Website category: university
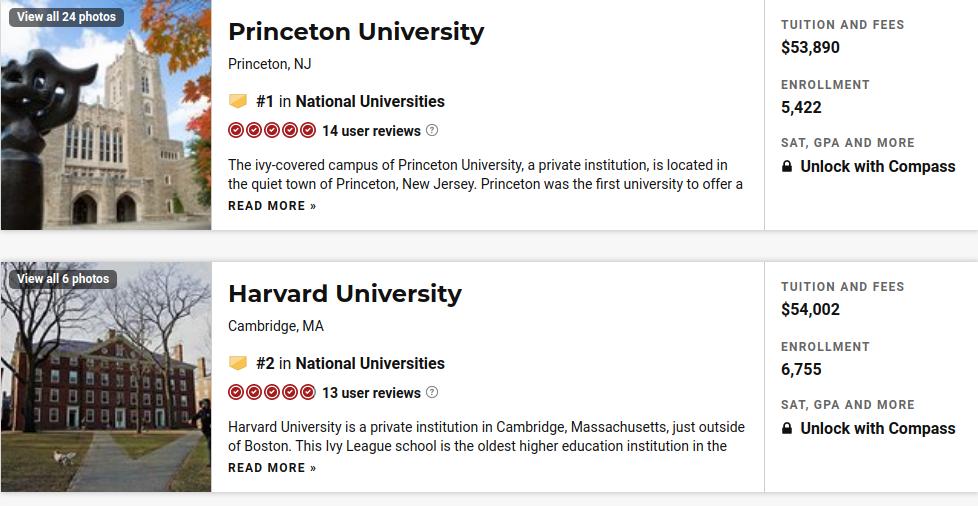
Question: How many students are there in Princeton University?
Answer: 5,422

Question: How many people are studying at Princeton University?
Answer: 5,422

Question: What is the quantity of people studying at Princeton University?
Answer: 5,422

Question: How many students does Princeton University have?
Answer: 5,422

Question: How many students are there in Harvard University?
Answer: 6,755

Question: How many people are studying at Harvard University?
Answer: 6,755

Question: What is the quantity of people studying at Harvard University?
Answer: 6,755

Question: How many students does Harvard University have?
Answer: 6,755

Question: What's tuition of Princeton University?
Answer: $53,890

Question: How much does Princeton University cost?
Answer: $53,890

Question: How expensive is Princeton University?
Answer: $53,890

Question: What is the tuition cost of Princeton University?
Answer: $53,890

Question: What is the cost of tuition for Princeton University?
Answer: $53,890

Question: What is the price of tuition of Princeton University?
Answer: $53,890

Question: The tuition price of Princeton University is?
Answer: $53,890

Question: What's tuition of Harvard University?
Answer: $54,002

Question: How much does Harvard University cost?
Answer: $54,002

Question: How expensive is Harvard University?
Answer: $54,002

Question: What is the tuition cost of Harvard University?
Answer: $54,002

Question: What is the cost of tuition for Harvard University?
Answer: $54,002

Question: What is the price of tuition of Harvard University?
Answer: $54,002

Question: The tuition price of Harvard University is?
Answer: $54,002

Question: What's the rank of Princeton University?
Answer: #1

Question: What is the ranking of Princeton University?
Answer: #1

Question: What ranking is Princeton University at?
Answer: #1

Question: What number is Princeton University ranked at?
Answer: #1

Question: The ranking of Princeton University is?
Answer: #1

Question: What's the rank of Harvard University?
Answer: #2

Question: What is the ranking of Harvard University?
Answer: #2

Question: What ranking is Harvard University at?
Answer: #2

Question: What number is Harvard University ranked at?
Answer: #2

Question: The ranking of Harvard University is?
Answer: #2

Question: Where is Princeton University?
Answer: Princeton, NJ

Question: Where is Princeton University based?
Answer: Princeton, NJ

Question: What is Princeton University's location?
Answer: Princeton, NJ

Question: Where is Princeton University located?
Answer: Princeton, NJ

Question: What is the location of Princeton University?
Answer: Princeton, NJ

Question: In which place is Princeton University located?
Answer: Princeton, NJ

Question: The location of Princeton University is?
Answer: Princeton, NJ

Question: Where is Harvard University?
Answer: Cambridge, MA

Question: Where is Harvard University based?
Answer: Cambridge, MA

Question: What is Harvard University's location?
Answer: Cambridge, MA

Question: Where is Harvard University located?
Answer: Cambridge, MA

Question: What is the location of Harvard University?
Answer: Cambridge, MA

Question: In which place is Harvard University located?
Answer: Cambridge, MA

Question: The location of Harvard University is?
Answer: Cambridge, MA

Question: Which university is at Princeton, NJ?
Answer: Princeton University

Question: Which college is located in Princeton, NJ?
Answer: Princeton University

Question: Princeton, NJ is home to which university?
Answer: Princeton University

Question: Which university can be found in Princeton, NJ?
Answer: Princeton University

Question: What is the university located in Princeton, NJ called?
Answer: Princeton University

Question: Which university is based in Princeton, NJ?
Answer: Princeton University

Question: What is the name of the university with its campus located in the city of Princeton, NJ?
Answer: Princeton University

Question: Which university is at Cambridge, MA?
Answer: Harvard University

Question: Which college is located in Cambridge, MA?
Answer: Harvard University

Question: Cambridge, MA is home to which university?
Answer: Harvard University

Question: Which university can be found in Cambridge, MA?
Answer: Harvard University

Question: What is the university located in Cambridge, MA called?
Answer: Harvard University

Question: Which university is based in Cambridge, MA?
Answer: Harvard University

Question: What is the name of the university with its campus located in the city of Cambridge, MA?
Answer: Harvard University

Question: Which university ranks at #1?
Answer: Princeton University

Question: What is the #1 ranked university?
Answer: Princeton University

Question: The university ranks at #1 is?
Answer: Princeton University

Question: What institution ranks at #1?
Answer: Princeton University